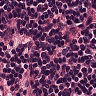
Metastatic tissue present: no